Interaction volume radius: 5 \u00c5
Interaction volume height: 20 \u00c5
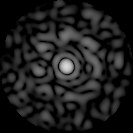
Disorder parameter: 0.7467